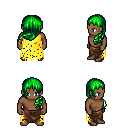
a pixel art fantasy rpg character, male body template, human, dark skin, yellow tattered cape, robe skirt, green left-swept hairstyle, brown shoes, four views (front, back, left, right), 2x2 character sprite sheet, small pixel art, hard edges, no anti-aliasing